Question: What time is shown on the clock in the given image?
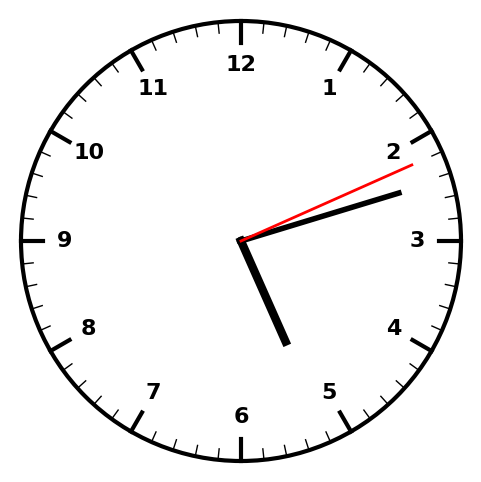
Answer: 05:12:11